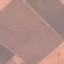
Land use / land cover: AnnualCrop